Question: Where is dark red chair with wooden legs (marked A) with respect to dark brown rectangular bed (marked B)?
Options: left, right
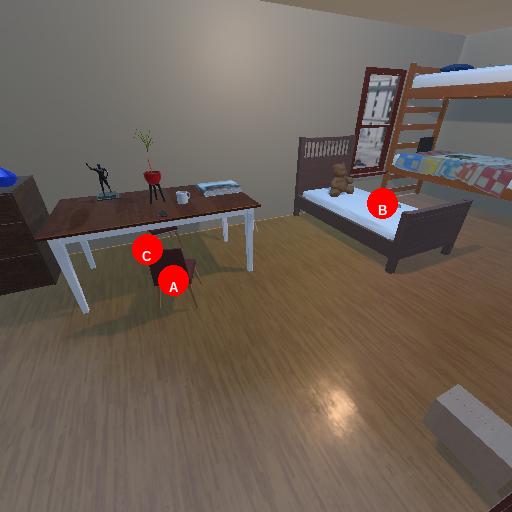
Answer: left